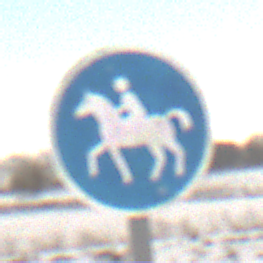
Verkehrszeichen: Reitweg
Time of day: MorningAfternoon
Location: Outdoor (Nature)
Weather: Overcast
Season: Winter
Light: Natural